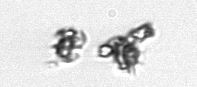
Label: Thalassiosira_TAG_external_detritus